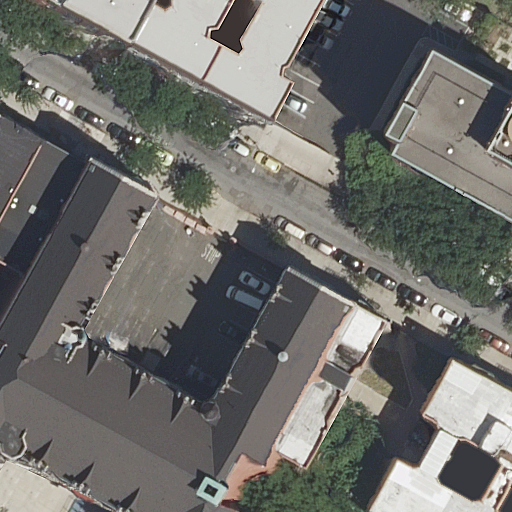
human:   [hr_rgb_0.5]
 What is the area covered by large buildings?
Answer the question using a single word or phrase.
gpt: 3597m2

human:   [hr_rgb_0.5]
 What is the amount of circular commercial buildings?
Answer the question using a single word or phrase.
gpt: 0

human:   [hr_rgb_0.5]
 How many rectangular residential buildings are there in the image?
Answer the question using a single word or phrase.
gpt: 6

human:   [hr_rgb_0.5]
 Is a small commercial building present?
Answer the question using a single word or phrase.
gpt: no

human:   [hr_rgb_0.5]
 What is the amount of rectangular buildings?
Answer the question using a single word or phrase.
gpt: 6

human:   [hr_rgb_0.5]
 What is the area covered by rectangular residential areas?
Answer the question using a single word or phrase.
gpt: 0m2

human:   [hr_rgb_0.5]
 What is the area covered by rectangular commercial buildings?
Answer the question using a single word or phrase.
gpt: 0m2

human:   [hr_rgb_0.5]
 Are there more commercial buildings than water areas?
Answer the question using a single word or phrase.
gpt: no

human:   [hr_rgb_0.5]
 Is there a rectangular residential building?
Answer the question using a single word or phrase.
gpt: yes

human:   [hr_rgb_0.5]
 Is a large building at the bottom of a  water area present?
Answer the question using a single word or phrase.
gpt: no

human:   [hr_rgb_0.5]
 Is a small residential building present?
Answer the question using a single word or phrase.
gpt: yes

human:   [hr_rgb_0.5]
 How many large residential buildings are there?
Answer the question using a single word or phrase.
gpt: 3

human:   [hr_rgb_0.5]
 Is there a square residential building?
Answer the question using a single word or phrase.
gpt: no

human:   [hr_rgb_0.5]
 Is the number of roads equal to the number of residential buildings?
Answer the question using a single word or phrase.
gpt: no

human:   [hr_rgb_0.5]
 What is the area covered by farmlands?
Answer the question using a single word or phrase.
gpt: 0m2

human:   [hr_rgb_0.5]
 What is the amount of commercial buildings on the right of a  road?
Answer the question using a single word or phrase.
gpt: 0

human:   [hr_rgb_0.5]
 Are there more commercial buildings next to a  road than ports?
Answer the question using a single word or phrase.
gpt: no

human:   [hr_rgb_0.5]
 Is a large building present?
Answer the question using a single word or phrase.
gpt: yes

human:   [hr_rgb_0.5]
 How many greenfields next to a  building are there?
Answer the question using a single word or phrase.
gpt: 0

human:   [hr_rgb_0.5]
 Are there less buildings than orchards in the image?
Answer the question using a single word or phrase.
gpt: no

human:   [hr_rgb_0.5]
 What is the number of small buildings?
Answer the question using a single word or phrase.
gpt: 4

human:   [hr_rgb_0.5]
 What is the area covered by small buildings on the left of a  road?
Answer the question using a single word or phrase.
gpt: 175m2

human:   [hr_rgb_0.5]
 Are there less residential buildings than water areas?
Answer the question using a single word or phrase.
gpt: no

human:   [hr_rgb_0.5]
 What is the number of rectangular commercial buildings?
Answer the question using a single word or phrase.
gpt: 0

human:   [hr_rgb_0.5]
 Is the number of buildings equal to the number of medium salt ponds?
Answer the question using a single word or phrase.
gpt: no

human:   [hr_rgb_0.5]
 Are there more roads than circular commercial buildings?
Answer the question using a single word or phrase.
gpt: yes

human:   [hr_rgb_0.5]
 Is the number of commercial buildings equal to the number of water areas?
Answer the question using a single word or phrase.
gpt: yes

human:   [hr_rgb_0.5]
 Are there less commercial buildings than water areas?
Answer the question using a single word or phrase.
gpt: no

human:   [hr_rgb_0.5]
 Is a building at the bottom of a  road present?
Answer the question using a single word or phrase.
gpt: yes

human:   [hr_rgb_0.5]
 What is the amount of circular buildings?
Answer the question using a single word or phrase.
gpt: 0

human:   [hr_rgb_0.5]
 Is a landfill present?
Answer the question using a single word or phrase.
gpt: no

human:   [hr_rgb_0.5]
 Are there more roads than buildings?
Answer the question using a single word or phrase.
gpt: no

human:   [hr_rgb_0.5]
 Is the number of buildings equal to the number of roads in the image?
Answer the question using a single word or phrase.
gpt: no

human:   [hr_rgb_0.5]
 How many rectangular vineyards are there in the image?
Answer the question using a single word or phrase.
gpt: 0

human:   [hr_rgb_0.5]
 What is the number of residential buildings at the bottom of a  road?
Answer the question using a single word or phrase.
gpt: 6

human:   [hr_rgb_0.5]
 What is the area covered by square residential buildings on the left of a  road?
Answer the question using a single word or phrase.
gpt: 0m2